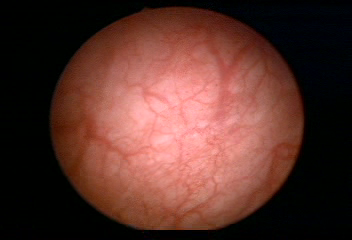
Modality: WLC
Class: Normal mucosa
Bladder cancer association: No